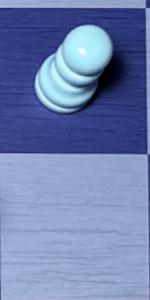
Label: Empty